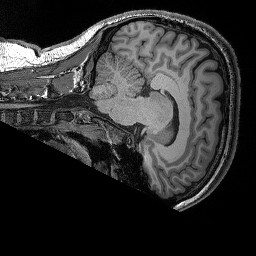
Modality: T1w
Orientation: sagittal
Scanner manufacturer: siemens
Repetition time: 2.25 s
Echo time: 0.00418 s